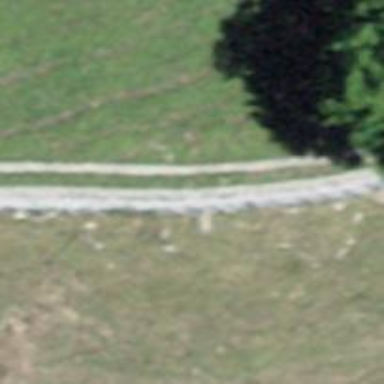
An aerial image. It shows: Track road made of fine gravel.